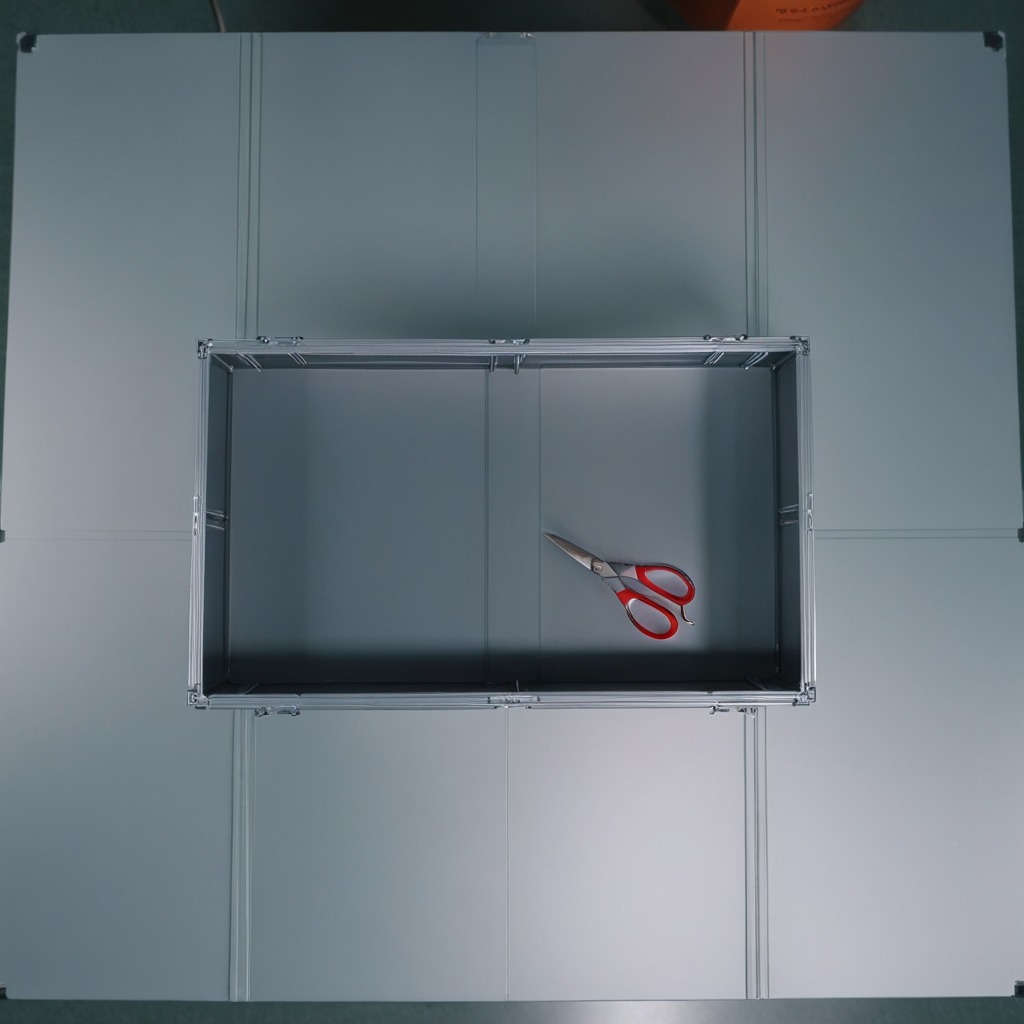
A scissor is lying on the toolbox surface.